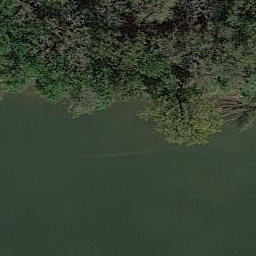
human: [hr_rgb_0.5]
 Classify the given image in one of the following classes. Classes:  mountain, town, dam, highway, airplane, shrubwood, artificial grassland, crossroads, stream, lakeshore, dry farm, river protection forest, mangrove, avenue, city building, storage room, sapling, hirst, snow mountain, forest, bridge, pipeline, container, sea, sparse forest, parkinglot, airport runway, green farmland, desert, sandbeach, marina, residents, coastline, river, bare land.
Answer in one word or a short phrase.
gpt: river protection forest